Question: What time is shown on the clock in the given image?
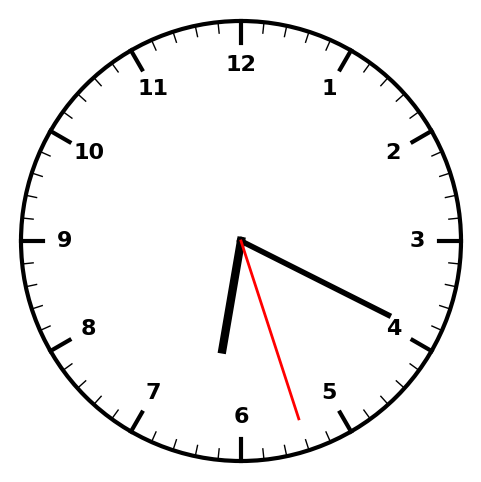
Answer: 06:19:27